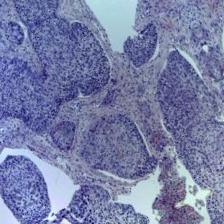
Diagnosis: OSCC